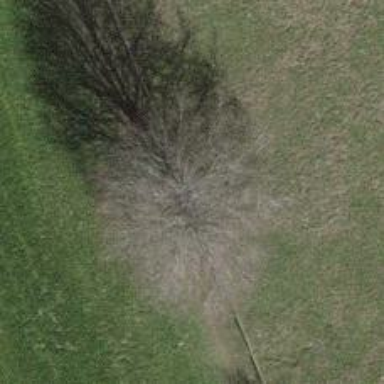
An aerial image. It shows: Broadleaved tree in natural setting.